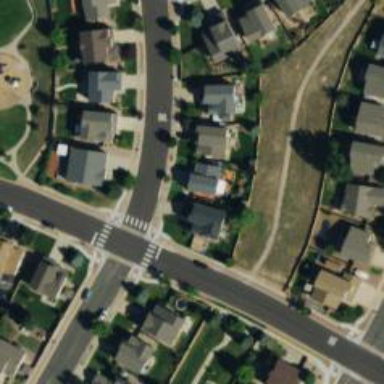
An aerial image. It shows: Marked crossing on the road.